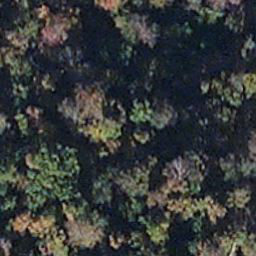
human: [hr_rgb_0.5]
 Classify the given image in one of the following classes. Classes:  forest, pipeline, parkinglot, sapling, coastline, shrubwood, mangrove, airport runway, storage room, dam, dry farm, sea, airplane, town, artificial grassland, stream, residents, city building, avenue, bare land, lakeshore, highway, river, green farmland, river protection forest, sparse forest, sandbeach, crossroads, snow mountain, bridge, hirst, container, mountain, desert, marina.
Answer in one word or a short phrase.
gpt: mangrove